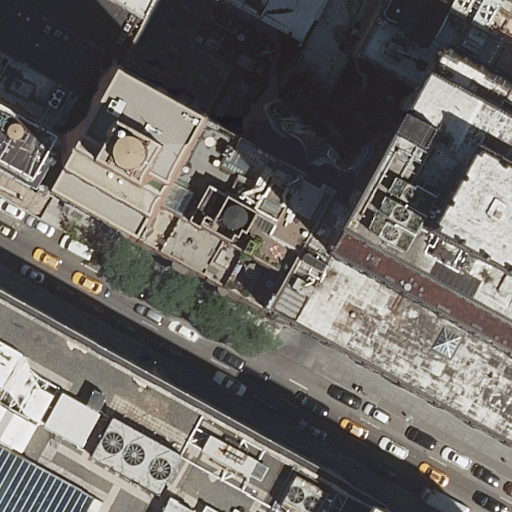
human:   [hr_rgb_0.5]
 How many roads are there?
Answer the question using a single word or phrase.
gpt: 1

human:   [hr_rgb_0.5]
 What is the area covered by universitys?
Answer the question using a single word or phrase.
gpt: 3436m2

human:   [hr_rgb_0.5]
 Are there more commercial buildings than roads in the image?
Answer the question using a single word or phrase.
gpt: no

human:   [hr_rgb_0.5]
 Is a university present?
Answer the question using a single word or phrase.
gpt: yes

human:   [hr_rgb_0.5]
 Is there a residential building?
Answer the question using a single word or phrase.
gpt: yes

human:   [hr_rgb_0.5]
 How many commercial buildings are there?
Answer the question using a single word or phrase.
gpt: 0

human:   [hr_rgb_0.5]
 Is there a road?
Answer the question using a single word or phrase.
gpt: yes

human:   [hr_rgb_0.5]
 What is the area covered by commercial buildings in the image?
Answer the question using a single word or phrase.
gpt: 0m2

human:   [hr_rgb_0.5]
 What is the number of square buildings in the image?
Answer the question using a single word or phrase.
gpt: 0

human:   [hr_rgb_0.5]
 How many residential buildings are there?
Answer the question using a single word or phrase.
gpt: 12

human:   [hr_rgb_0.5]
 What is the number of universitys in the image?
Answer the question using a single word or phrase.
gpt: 1

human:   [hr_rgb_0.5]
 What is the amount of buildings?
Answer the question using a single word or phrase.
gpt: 13

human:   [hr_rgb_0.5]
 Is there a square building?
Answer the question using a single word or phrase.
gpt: no

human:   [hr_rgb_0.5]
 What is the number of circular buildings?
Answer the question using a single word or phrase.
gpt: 0

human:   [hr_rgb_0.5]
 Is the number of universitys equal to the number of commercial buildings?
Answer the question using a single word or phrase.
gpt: no

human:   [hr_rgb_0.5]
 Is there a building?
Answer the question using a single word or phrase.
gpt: yes

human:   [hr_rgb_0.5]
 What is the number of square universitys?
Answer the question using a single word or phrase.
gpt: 0

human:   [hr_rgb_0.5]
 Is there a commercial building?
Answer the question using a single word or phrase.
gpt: no

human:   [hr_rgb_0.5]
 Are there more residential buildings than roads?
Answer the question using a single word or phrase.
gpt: yes

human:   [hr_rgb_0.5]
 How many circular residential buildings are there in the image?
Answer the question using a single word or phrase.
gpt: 0

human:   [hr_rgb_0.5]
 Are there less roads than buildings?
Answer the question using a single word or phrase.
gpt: yes

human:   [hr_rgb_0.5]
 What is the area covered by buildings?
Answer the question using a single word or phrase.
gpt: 9212m2

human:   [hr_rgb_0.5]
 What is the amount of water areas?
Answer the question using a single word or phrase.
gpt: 0

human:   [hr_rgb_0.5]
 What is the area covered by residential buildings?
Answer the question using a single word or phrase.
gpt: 9211m2

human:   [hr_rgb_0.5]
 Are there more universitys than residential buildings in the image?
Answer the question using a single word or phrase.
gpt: no

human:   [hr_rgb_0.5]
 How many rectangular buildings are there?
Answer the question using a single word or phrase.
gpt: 10

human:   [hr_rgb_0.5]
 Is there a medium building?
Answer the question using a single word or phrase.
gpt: yes

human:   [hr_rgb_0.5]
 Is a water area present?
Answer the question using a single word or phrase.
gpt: no

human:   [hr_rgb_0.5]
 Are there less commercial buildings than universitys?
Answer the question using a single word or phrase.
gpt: yes

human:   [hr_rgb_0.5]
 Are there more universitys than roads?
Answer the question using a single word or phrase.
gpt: no

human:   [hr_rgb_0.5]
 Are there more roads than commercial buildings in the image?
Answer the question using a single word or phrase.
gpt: yes

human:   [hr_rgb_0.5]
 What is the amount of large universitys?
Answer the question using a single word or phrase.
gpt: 1

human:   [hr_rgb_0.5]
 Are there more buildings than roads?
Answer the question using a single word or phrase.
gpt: yes

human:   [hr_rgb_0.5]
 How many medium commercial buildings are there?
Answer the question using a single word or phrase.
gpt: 0

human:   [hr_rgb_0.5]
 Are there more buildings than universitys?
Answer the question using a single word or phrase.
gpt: yes

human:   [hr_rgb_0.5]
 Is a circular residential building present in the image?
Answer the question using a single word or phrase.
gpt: no

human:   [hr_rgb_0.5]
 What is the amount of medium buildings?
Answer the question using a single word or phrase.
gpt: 5

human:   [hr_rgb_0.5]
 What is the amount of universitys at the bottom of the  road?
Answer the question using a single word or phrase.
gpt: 1

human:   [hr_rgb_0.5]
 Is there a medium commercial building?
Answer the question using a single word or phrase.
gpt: no

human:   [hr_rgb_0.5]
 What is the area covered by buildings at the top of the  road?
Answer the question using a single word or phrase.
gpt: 2645m2

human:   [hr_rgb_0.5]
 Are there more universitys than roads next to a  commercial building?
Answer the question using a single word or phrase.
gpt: yes

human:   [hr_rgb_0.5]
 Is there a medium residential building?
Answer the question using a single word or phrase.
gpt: yes

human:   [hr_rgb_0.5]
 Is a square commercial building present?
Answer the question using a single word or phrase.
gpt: no

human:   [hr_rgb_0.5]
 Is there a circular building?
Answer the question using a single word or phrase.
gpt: no

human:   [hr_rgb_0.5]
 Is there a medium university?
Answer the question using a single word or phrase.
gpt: no

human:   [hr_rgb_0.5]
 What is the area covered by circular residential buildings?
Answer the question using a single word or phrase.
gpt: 0m2

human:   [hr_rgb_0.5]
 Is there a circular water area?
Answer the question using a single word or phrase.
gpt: no

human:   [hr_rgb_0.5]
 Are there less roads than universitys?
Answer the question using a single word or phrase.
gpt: no

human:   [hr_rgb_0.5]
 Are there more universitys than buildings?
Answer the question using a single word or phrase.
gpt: no

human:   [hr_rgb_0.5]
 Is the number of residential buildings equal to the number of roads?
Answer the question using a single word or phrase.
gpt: no

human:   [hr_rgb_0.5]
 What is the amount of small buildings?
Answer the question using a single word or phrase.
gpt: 4

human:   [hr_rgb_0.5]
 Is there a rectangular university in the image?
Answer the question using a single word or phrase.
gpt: yes

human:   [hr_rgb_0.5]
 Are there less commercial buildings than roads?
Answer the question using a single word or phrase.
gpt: yes

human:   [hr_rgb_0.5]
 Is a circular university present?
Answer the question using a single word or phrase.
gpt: no

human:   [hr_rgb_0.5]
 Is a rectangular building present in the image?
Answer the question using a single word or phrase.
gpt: yes

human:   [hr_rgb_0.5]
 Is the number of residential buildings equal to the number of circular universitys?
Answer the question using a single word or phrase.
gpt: no

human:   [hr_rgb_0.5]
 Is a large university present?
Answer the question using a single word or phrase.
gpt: yes

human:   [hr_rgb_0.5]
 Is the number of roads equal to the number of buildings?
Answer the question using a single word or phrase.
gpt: no

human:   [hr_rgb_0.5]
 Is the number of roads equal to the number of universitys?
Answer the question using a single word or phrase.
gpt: yes

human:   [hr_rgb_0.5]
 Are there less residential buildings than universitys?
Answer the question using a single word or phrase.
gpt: no

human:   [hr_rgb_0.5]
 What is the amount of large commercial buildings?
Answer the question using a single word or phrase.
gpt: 0

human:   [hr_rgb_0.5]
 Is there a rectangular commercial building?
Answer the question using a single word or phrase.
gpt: no

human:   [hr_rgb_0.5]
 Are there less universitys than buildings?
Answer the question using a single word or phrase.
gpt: yes

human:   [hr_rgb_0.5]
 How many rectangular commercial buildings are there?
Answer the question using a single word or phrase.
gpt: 0